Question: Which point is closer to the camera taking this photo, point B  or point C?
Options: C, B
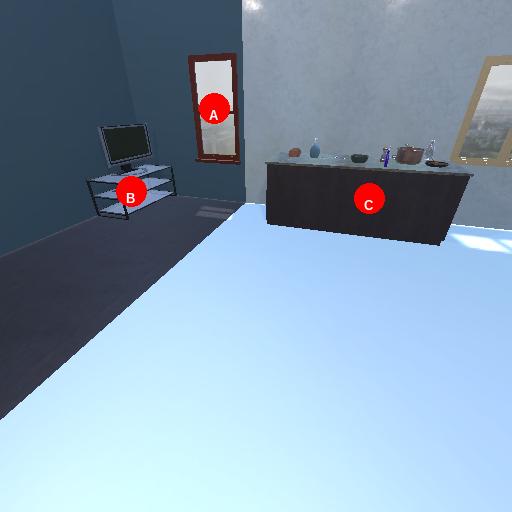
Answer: C